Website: crate-barrel
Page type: customer-info-address
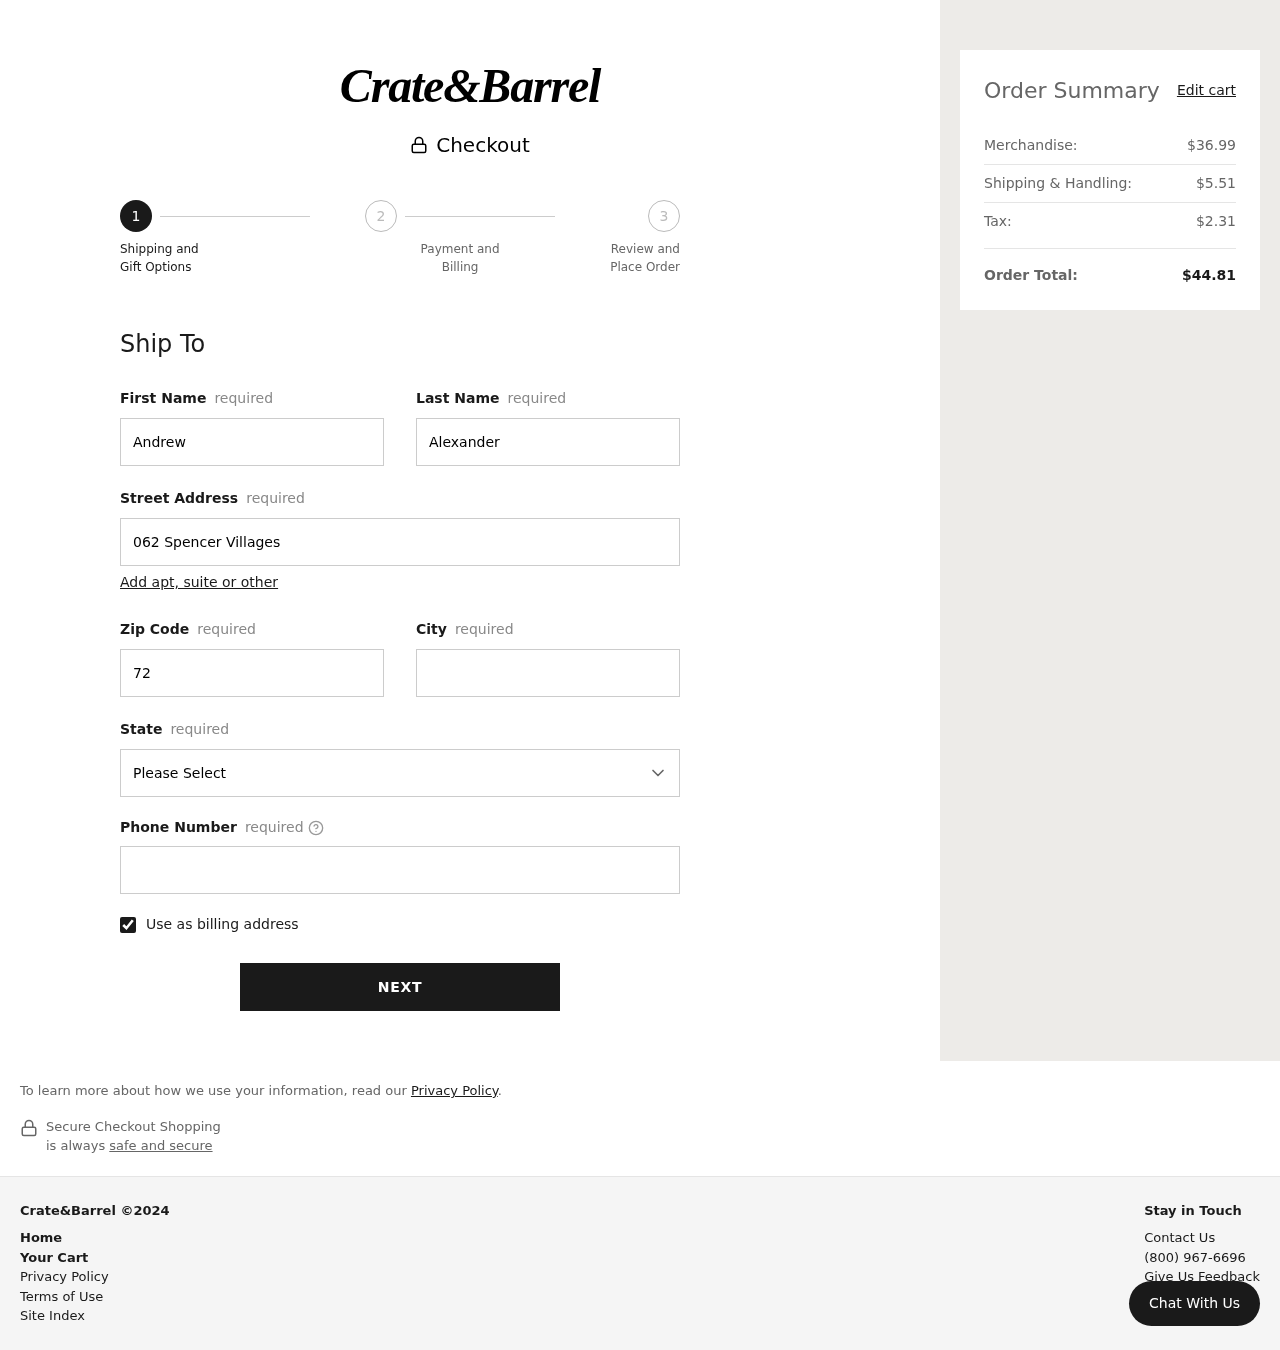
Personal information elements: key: PII_CITY
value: South Laura
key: PII_FIRSTNAME
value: Andrew
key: PII_LASTNAME
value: Alexander
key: PII_PHONE
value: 5299369553
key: PII_POSTCODE
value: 72229
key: PII_STATE
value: Alaska
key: PII_STREET
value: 062 Spencer Villages
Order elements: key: ORDER_SUBTOTAL
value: $36.99
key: ORDER_SHIPPING_COST
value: $5.51
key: ORDER_TAX
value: $2.31
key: ORDER_TOTAL
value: $44.81